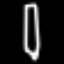
Label: pencil